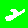
Digit: 2